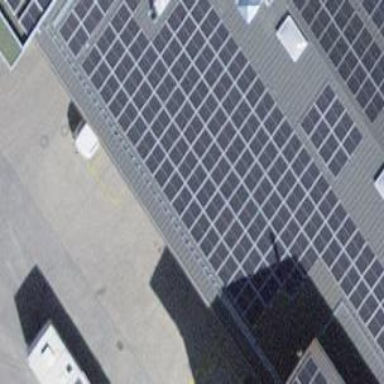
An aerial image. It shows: Solar power generator.